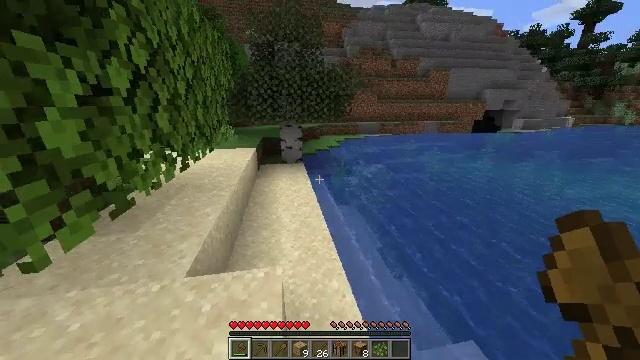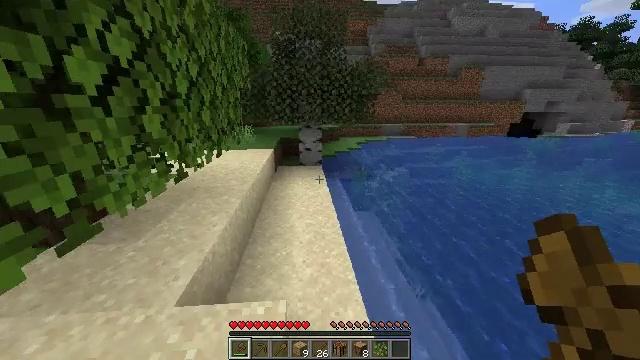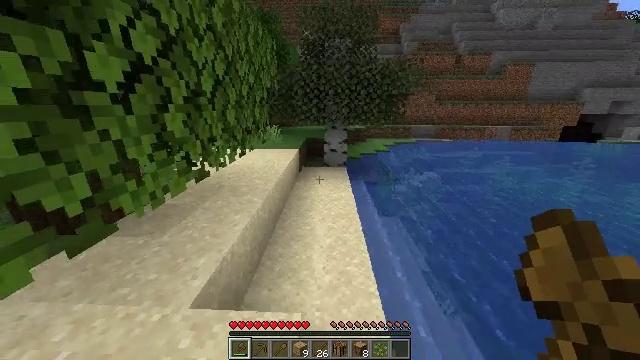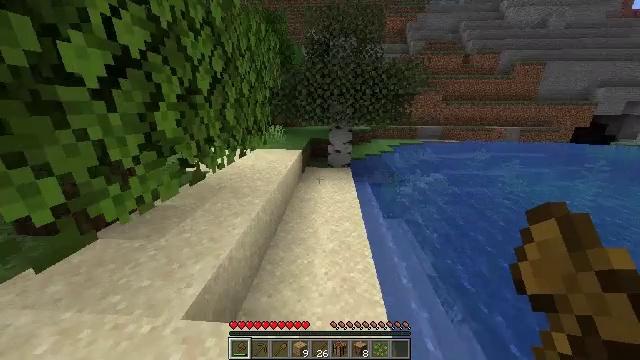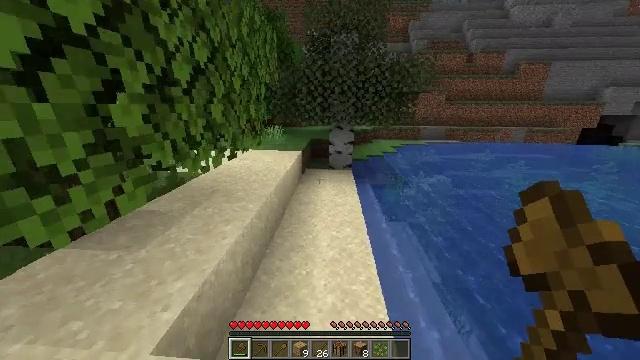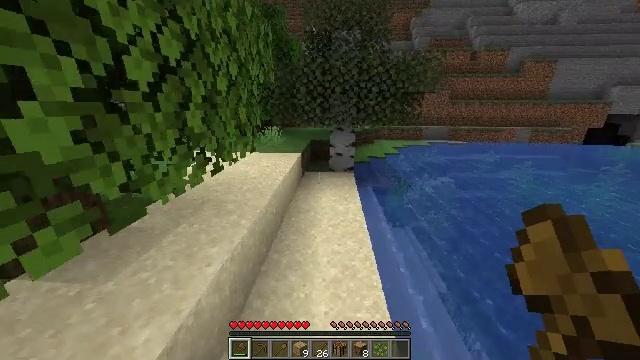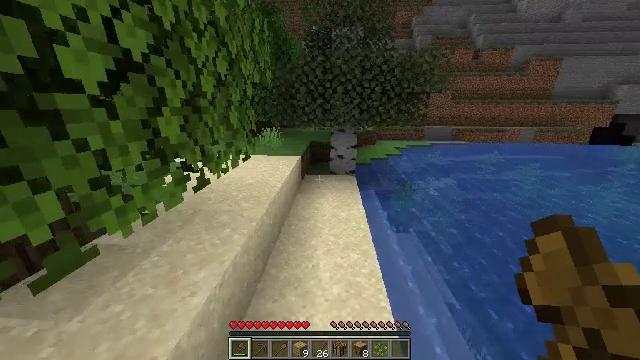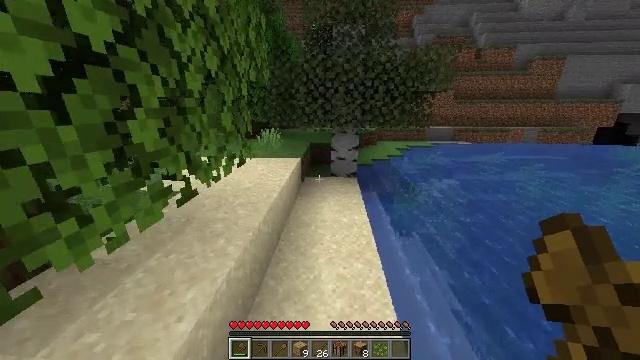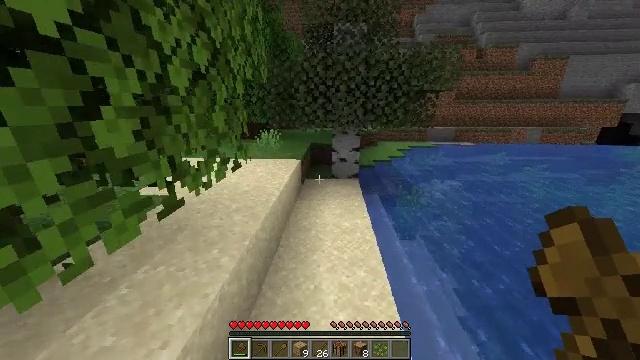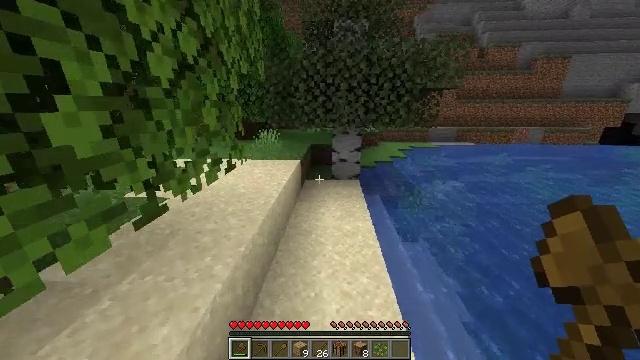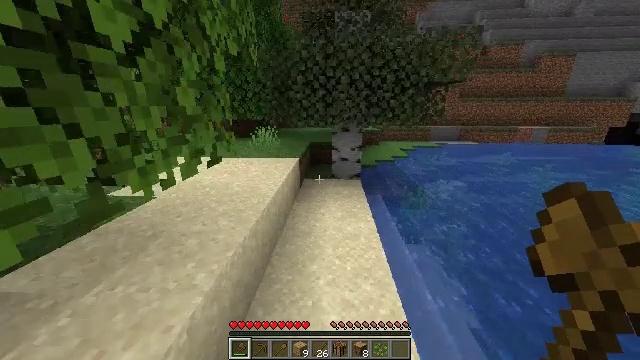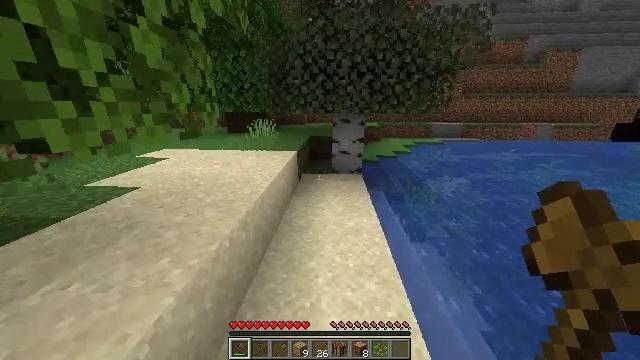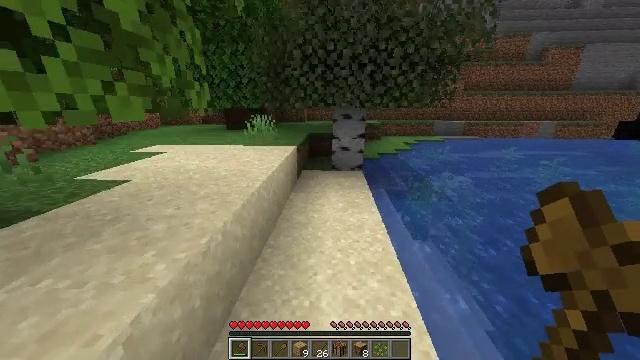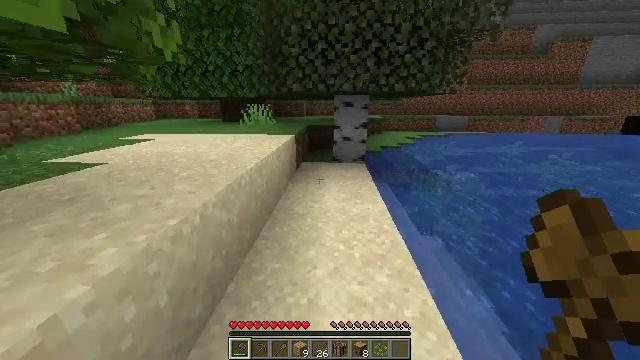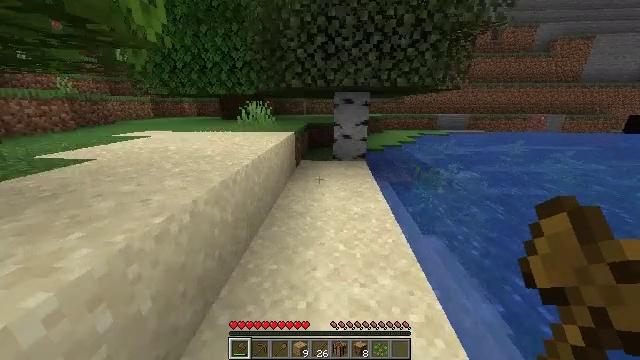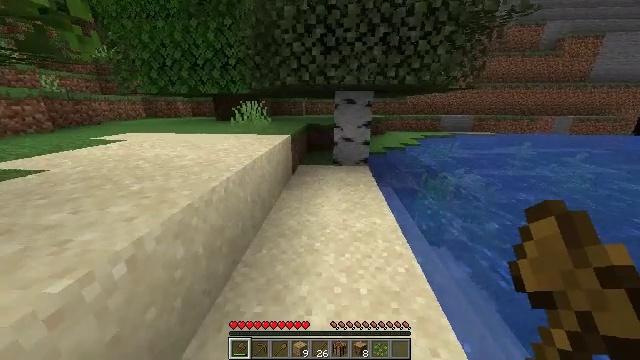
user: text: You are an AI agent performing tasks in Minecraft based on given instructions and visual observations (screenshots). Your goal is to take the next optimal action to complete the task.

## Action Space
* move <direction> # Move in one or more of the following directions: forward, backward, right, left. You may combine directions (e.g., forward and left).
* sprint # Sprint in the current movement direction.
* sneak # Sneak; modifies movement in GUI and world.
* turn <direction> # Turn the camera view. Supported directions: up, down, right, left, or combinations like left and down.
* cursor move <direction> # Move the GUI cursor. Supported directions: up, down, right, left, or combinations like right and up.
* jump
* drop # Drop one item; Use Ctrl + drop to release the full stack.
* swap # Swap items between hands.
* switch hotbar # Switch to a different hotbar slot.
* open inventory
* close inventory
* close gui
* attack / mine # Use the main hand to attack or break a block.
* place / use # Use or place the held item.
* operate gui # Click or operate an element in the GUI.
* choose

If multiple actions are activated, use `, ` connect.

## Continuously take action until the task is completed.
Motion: motion action
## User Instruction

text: Punch the spruce leaves to get saplings.
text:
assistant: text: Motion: move forward, sprint, turn left
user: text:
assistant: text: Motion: move forward, sprint, turn left
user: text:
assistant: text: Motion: move forward, sprint, turn left
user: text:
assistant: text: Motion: move forward, sprint
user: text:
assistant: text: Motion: move forward, sprint
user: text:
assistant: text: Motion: move forward, sprint
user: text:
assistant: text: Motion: move forward, sprint
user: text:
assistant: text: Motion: move forward, sprint
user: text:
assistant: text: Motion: move forward, sprint
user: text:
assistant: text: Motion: move forward, sprint
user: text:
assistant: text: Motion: move forward, sprint
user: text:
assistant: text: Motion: move forward, sprint
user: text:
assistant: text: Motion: move forward, sprint
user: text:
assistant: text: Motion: move forward
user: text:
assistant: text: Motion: move forward
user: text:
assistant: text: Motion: move forward
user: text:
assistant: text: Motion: move forward
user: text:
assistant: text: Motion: move forward
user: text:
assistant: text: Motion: move forward
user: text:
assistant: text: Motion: move forward, turn left and up
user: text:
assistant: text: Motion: move forward, turn left and up
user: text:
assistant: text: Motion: move forward, turn left and up, jump
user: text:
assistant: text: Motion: move forward, turn left, jump
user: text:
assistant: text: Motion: move forward, turn left, jump
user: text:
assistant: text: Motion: move forward, turn left, jump
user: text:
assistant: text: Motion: move forward, turn left, jump
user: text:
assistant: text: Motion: move forward, turn left, jump
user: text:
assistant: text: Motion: move forward, turn left
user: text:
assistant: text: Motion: move forward, turn left
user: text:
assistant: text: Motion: move forward